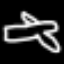
Label: airplane